九年级 · 度量几何学
(10 分) 已知, 如图, $A B$ 是 $\odot O$ 的直径, 弦 $C D \perp A B$ 于点 $E, G$ 是 $A C$ 上一点, $A G$

与 $D C$ 的延长线交于点 $F$, 设半径为 $R$.

(1)若 $C D=8, \quad B E=2$, 求:

(1) $O E=$ $\qquad$ (用 $R$ 的代数式表示);

(2) $\odot O$ 的半径长.

(2)求证: $\angle F G C=\angle A G D$.

四、提高题（20 分）

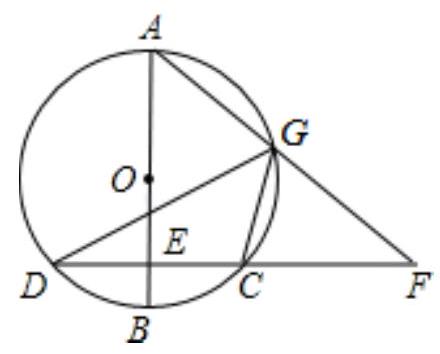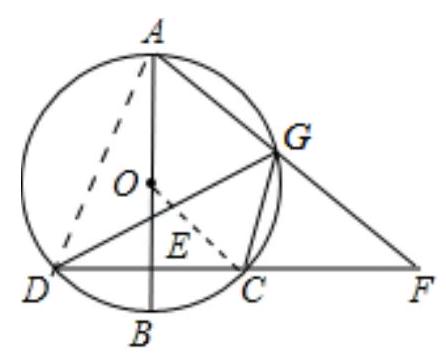
答案:  (1)(1) $R-2$; (2) 5

(2)见解析

解析: (1) (1)利用 $O B$ 减去 $B E$ 即可表示 $O E$; (2)连接 $O C$, 设 $\odot O$ 的半径为 $R$. 在 Rt $\triangle O E C$中, 根据 $O C^{2}=O E^{2}+E C^{2}$, 构建方程即可解决问题;

(2) 连接 $A D$, 根据垂径定理得到 $A D=A C$, 根据圆周角定理得到 $\angle A D C=\angle A G D$, 根据圆内接四边形的性质证明即可.

【详解】(1) 解: (1)设 $\odot O$ 的半径为 $R$.

$\therefore O E=O B-B E=R-2$;

(2)连接 $O C$.

$\because C D \perp A B$,

$\therefore D E=E C=4$,

在 Rt $\triangle O E C$ 中, $\because O C^{2}=O E^{2}+E C^{2}$,

$\therefore R^{2}=(R-2)^{2}+4^{2}$,

解得 $R=5$.

(2) 证明: 连接 $A D$,

$\because$ 弦 $C D \perp A B$

$\therefore A D=A C$,

$\therefore \angle A D C=\angle A G D$,

$\because$ 四边形 $A D C G$ 是圆内接四边形,

$\therefore \angle A D C=\angle F G C$,

$\therefore \angle F G C=\angle A G D$.

【点睛】本题考查的是圆周角定理和垂径定理的应用, 以及圆内接四边形的性质, 掌握相应定理, 学会添加常用辅助线是解题的关键.